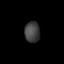
Tissue: prostate
Cell type: Endothelial cells
Senescence score: 0.7577
Nuclear area (px): 307
Mean DAPI intensity: 65.743